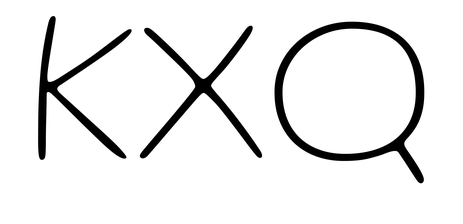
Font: Gluten_Thin